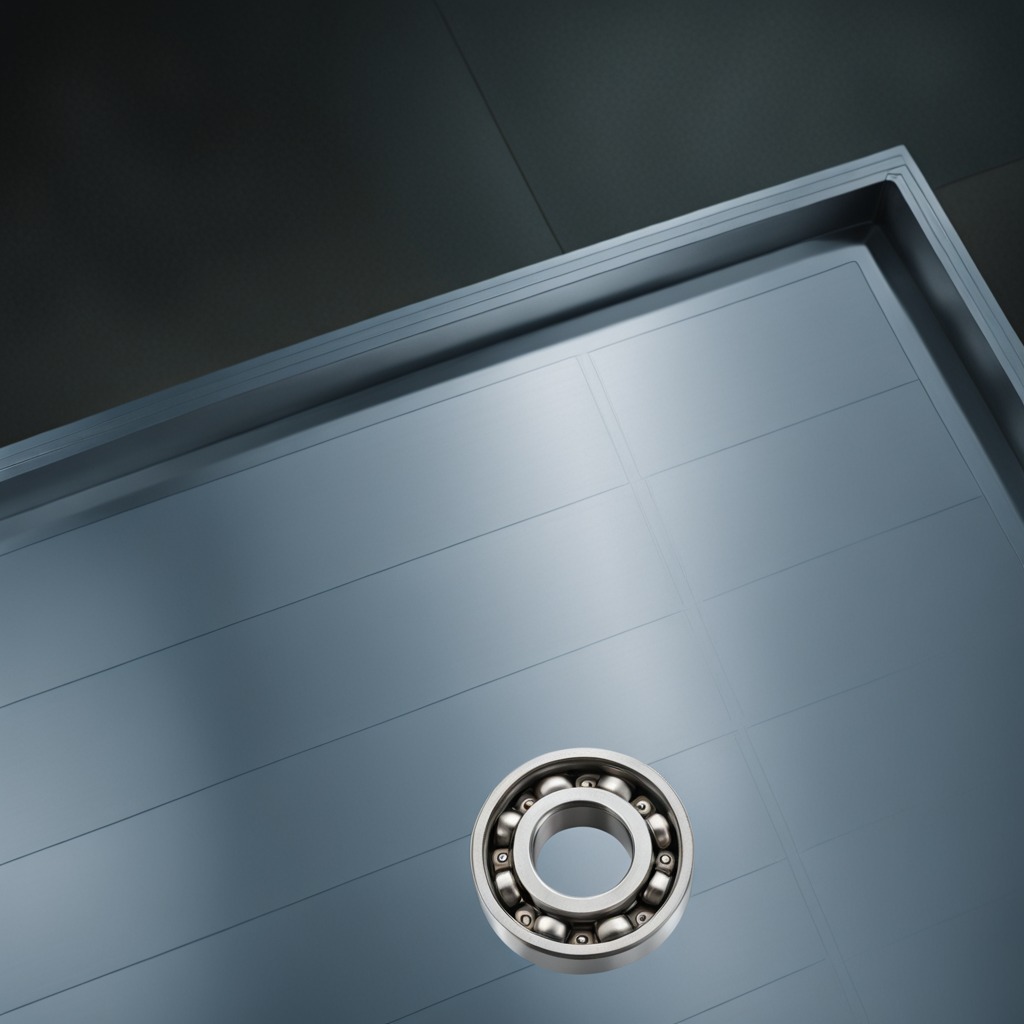
A metal ball bearing is lying on a toolbox surface in an airplane hangar workshop 8K.